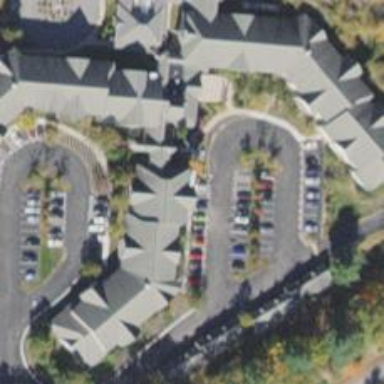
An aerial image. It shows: Parking area.